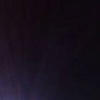
Label: space